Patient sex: M
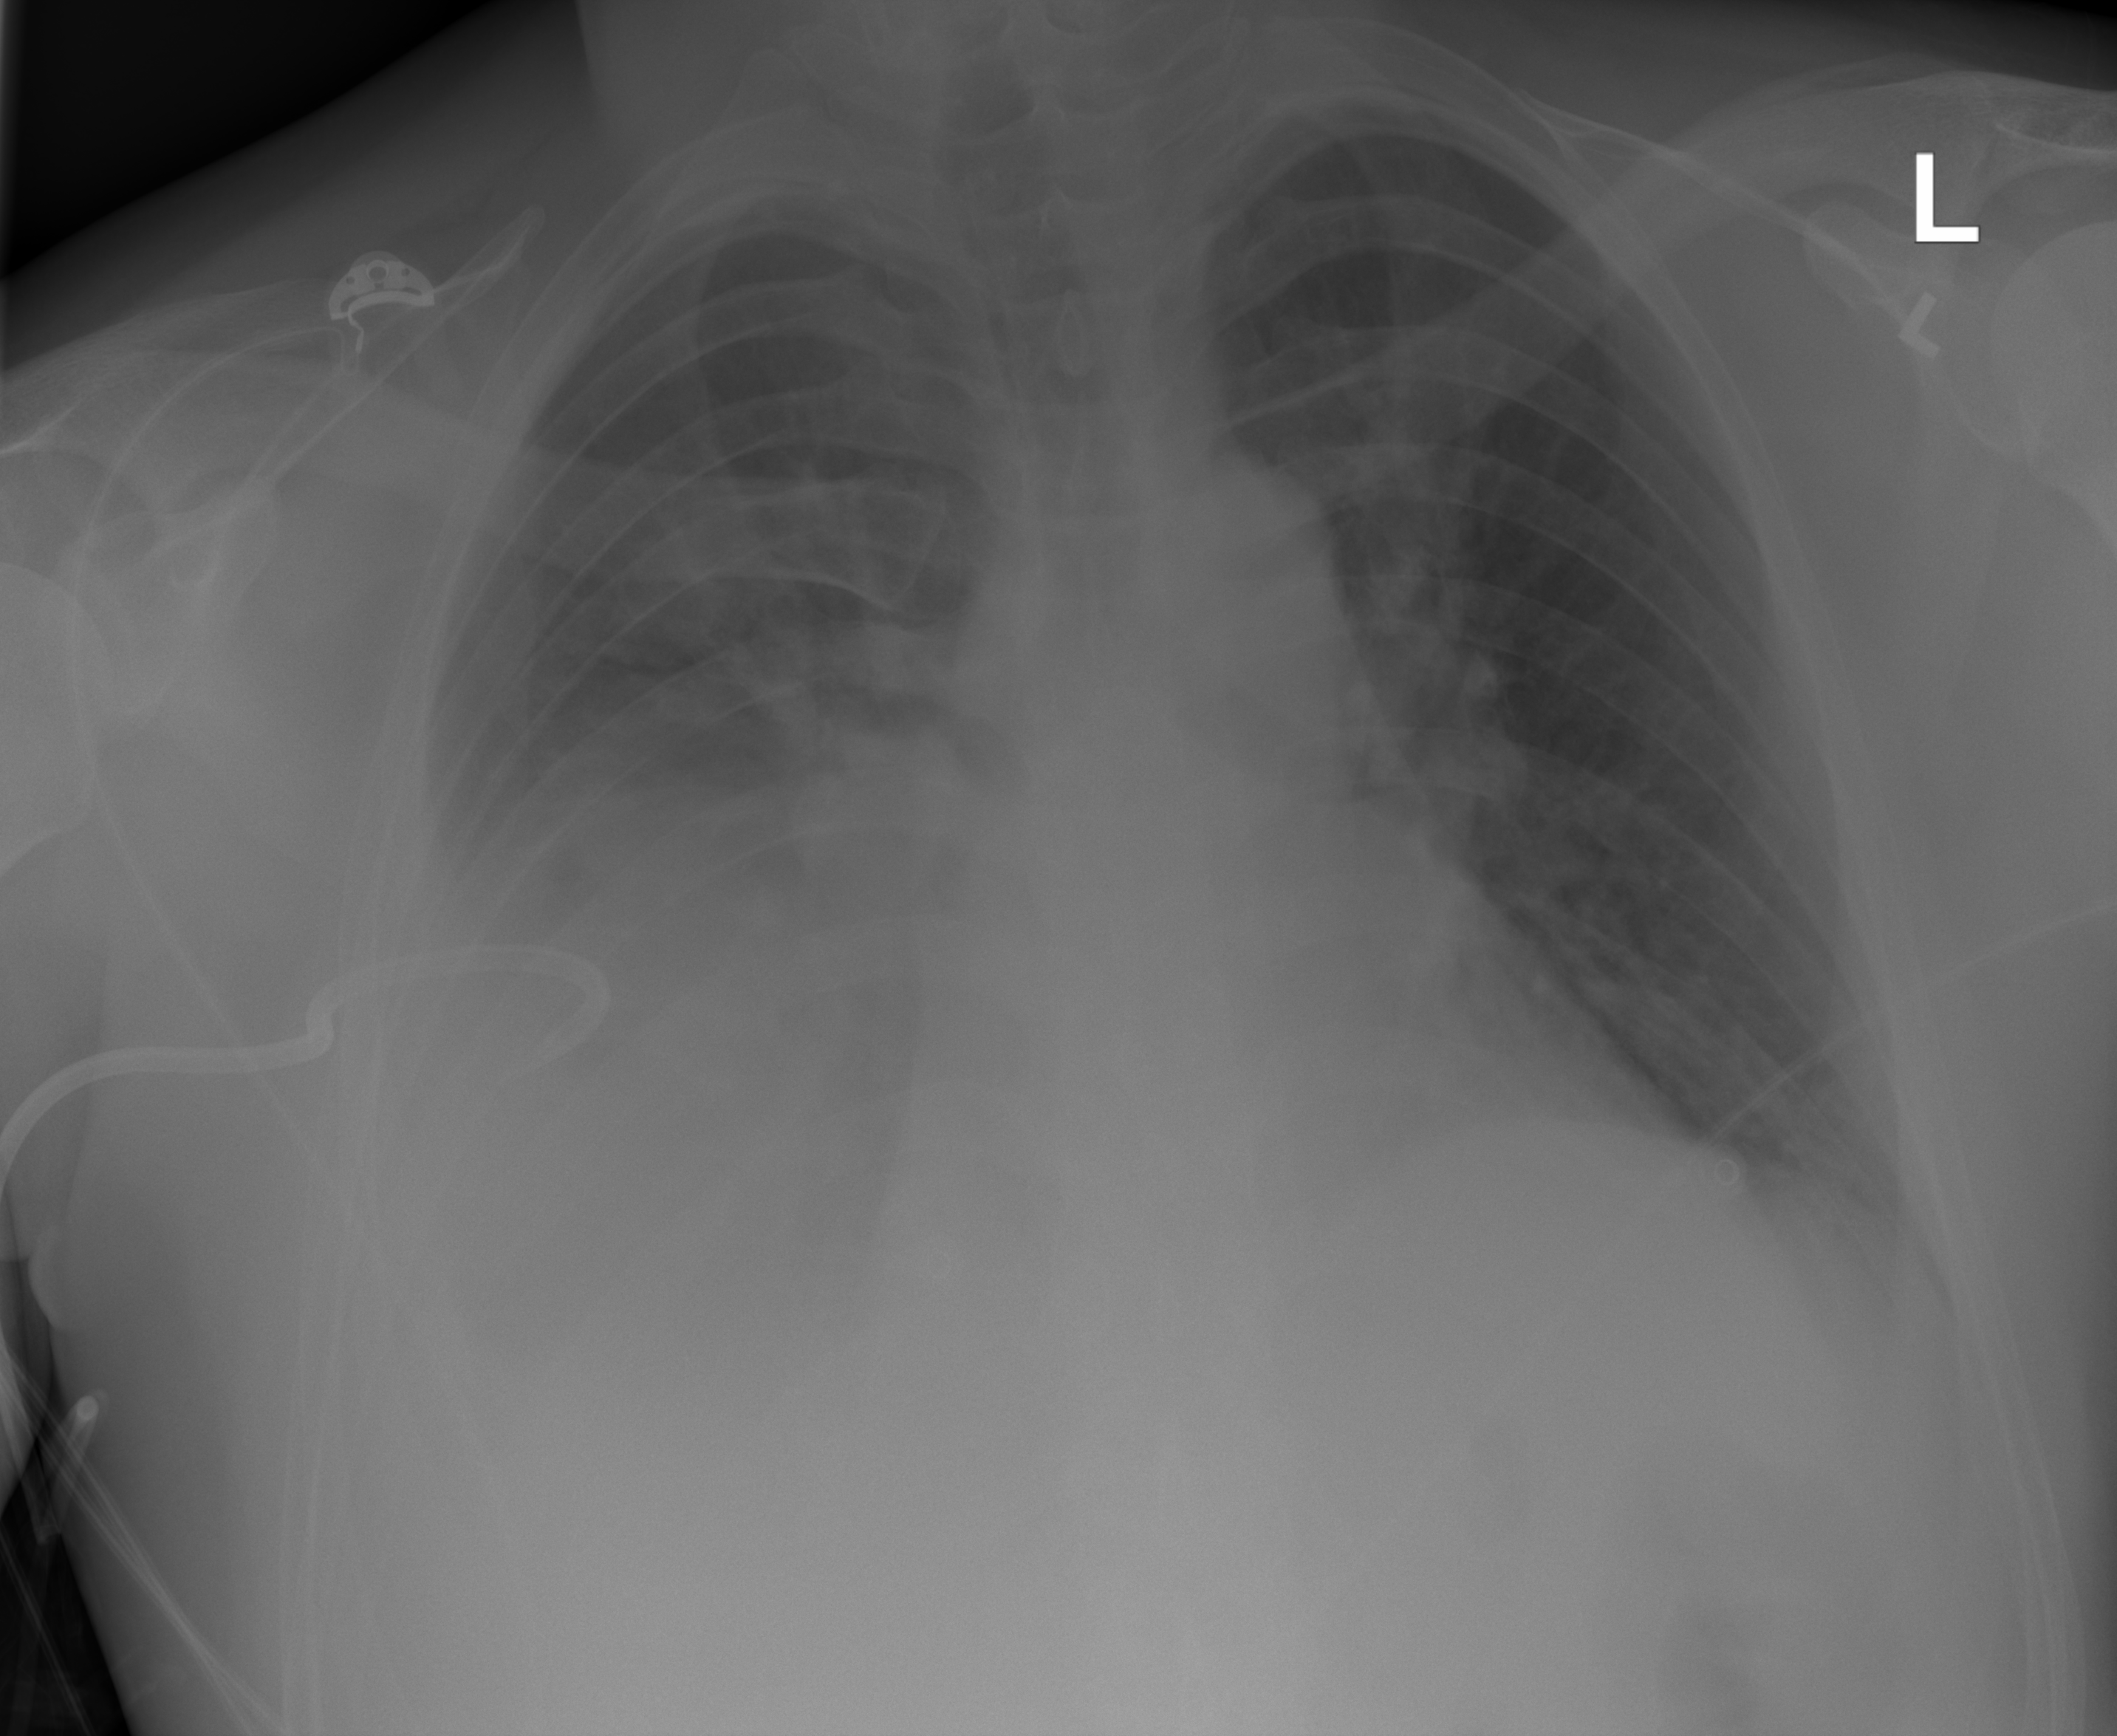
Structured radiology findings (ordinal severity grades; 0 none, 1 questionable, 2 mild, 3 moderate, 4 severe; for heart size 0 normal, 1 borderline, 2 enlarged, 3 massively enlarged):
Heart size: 1
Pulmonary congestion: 2
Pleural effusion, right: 3
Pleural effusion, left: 2
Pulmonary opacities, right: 2
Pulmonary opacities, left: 2
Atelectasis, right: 3
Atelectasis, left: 2